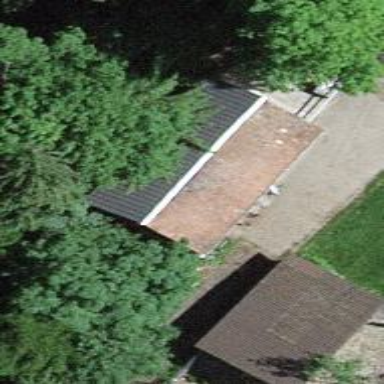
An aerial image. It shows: Barn.